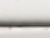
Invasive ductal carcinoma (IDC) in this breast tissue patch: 0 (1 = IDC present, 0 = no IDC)